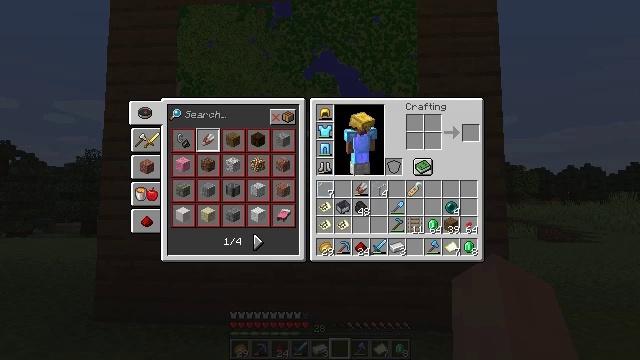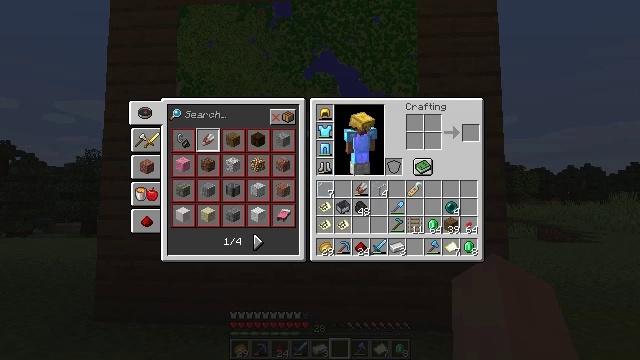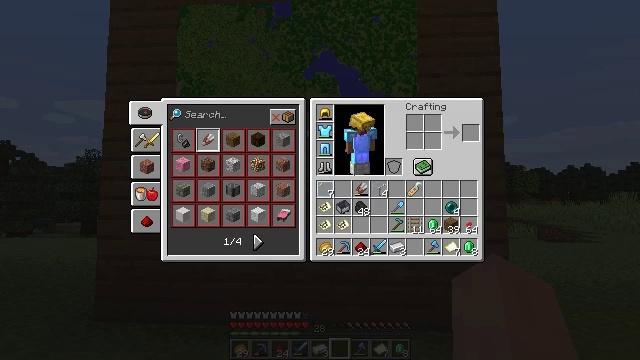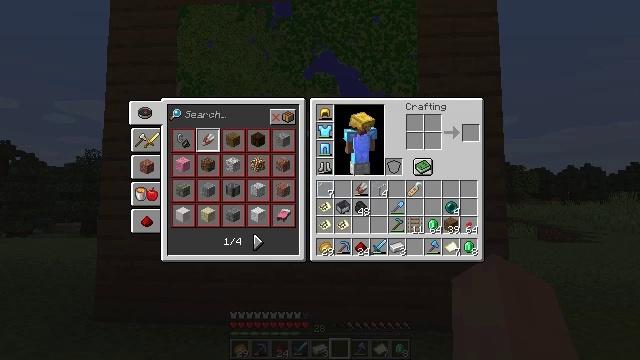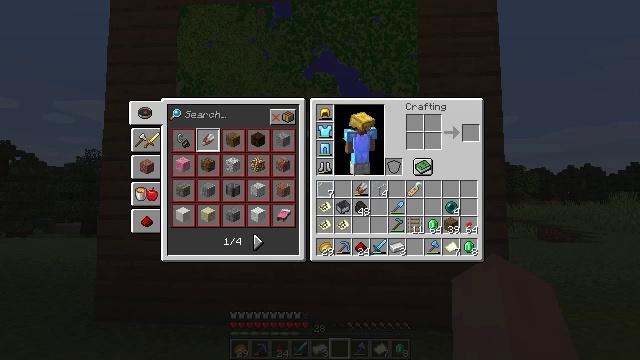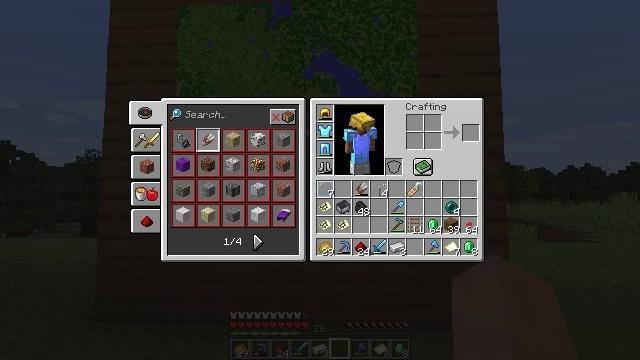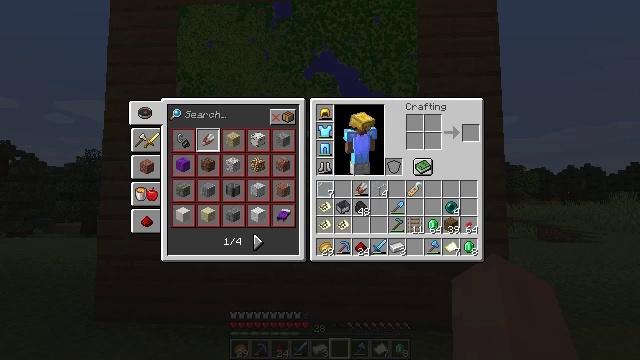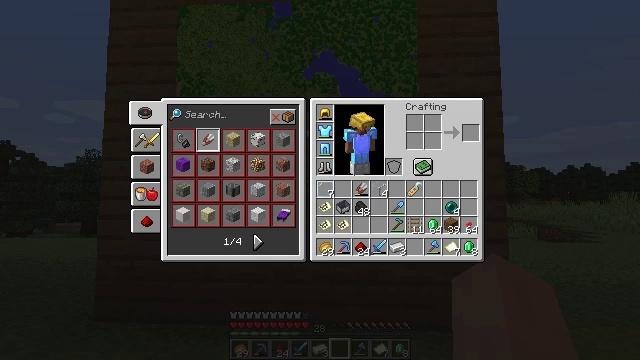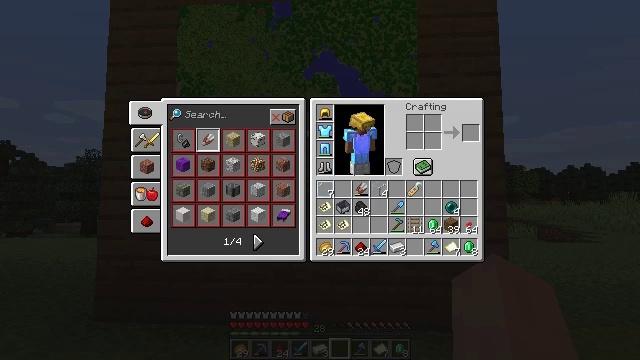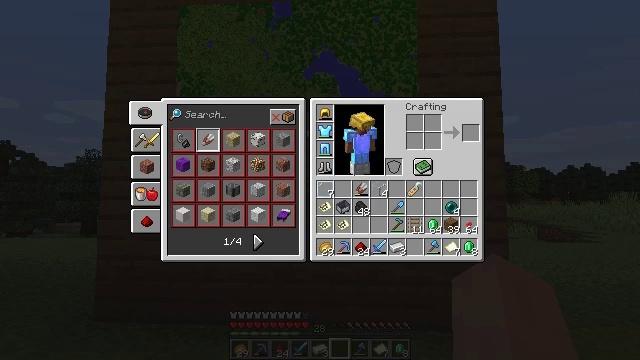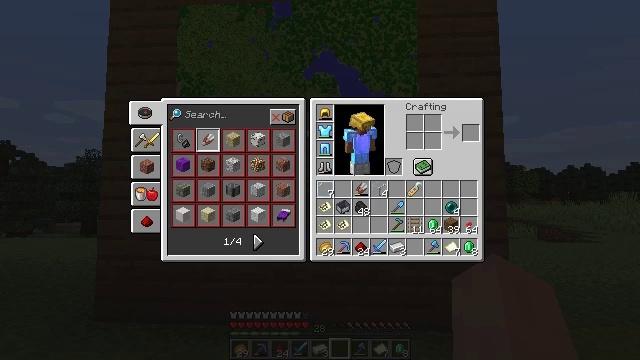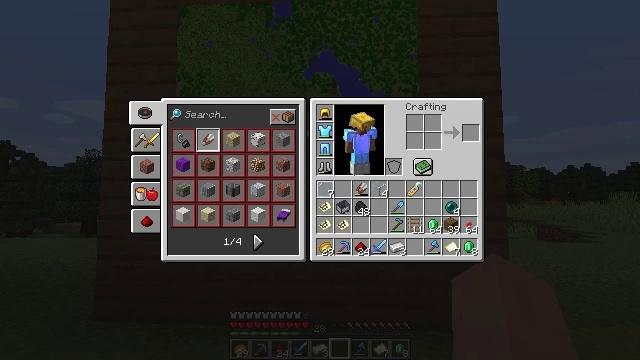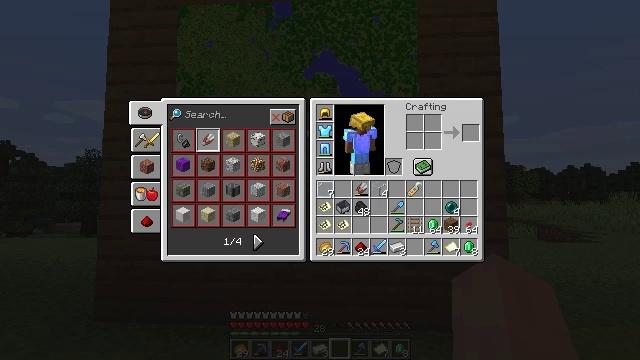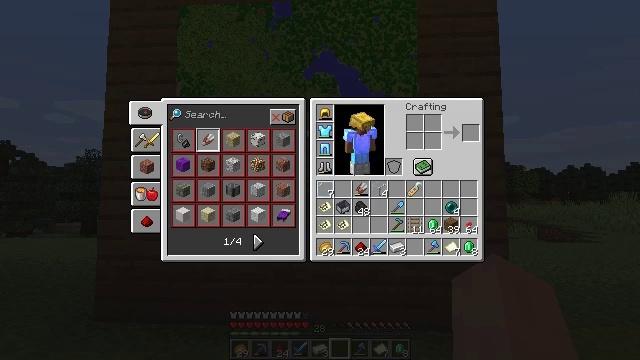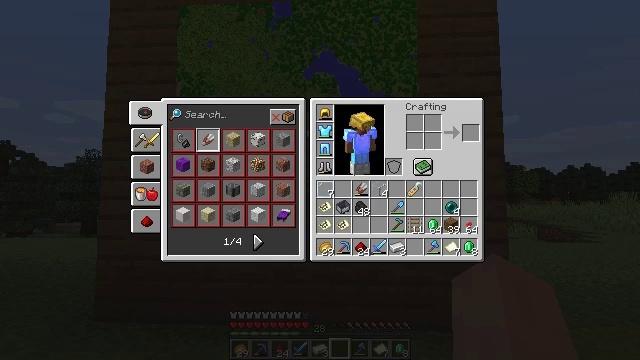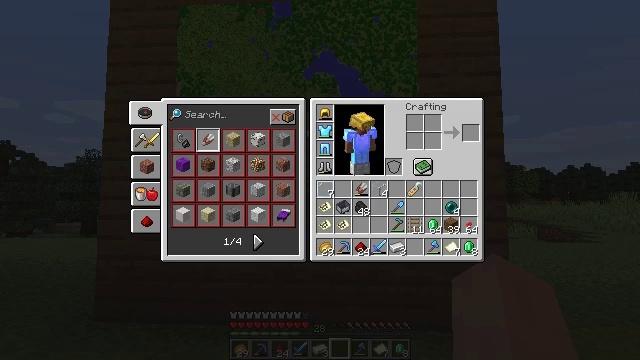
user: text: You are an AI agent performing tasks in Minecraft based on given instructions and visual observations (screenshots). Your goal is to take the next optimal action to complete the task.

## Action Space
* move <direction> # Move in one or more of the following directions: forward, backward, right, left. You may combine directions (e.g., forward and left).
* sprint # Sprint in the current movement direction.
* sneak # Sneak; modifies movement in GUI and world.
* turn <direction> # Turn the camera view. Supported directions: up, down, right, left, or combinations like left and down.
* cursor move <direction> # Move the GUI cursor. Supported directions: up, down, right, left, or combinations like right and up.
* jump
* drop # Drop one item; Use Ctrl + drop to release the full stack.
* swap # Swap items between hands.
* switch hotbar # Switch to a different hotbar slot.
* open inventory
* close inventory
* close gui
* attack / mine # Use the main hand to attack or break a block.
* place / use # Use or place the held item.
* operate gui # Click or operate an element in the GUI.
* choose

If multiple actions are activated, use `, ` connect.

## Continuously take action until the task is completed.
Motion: motion action
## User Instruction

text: Arrange sticks and leather to get an item frame.
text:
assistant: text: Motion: no_op
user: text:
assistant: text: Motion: no_op
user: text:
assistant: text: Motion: no_op
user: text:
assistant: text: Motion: no_op
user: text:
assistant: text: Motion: no_op
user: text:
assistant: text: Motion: no_op
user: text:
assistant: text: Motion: no_op
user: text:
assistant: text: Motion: no_op
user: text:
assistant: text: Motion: no_op
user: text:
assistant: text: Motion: no_op
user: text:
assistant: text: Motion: no_op
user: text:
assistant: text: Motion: no_op
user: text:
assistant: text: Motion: no_op
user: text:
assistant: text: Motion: no_op
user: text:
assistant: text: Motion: no_op
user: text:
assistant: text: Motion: no_op
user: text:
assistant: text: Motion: no_op
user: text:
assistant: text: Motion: no_op
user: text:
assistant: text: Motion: no_op
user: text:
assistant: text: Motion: no_op
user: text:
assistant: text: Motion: no_op
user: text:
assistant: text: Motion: no_op
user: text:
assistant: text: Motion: no_op
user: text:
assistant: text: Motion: no_op
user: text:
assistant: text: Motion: no_op
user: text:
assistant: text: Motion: no_op
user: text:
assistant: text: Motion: no_op
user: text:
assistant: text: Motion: no_op
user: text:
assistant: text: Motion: no_op
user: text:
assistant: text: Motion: no_op